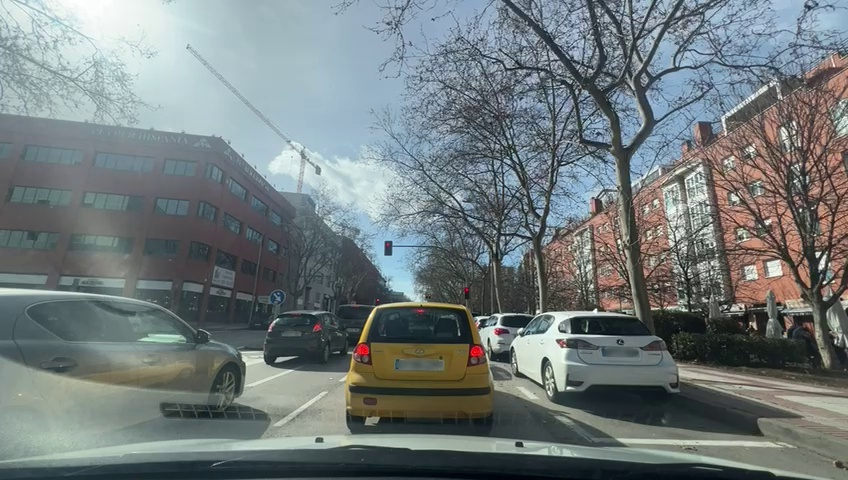
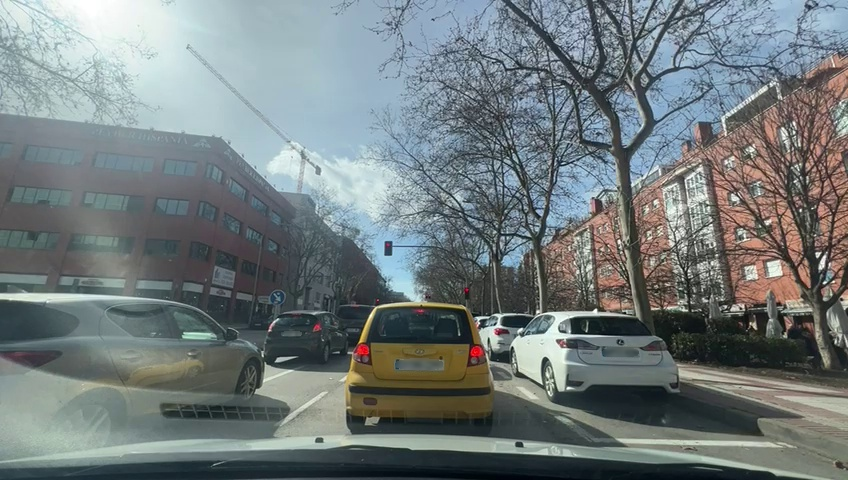
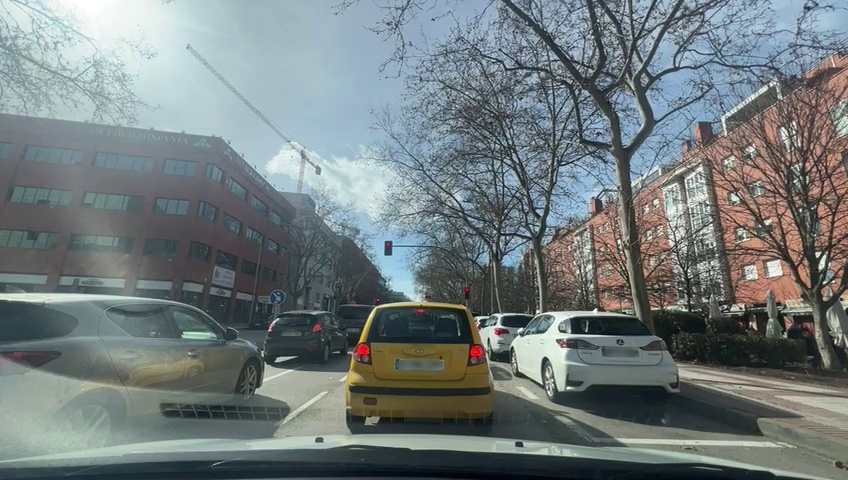
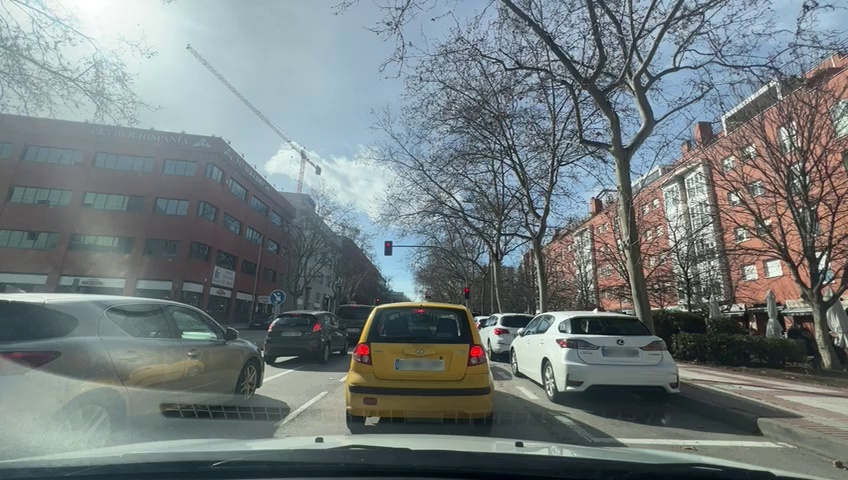
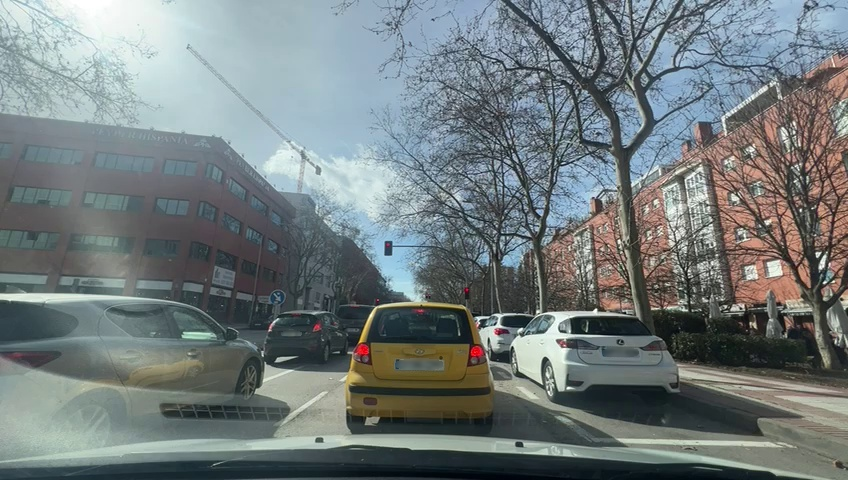
Situation: empty
Question: Is the distance between the ego vehicle and the vehicle ahead decreasing?
Answer: No
Reasoning: Vehicles are stationary due to a traffic light

Situation: empty
Question: Is either the ego vehicle or the leading vehicle stationary?
Answer: Yes
Reasoning: Both vehicles are stationary

Situation: empty
Question: Is the ego vehicle decelerating due to dense traffic or congestion ahead?
Answer: No
Reasoning: There is dense traffic but the vehicle is stationary

Situation: empty
Question: Is a vehicle from an adjacent lane moving into the ego lane?
Answer: No
Reasoning: All vehicles are stationary due to a red traffic light and none of them shows intention of changing lane